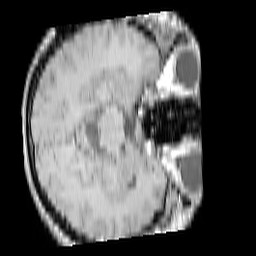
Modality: T1w
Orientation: axial
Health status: ill
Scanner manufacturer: philips
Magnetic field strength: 3 T
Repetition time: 0.3787 s
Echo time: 0.002908 s